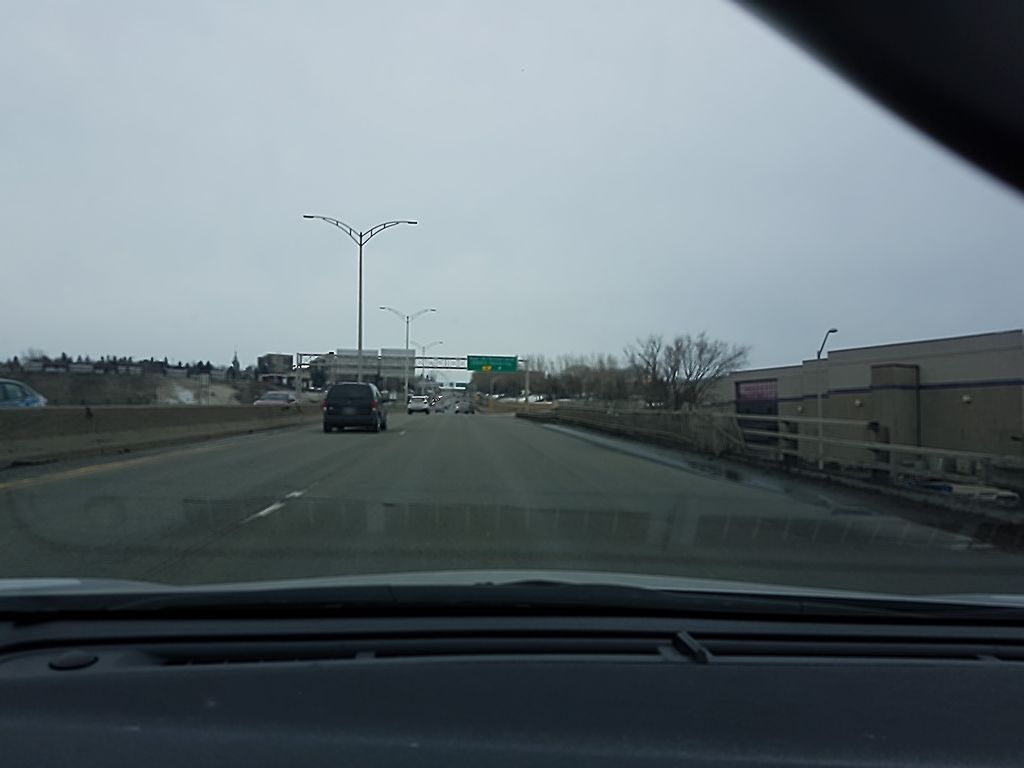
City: quebec_city